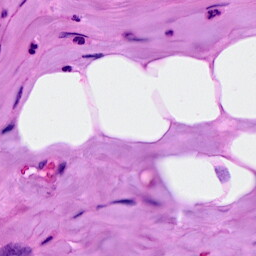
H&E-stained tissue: Breast